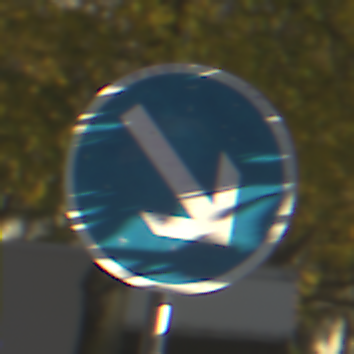
Verkehrszeichen: VorgeschriebeneVorbeifahrtRechts
Umgebung: Outdoor, Urban
Tageszeit: SunriseSunset
Wetter: PartlyCloudy
Licht: Natural
Jahreszeit: Autumn
Kontrast: HighContrast